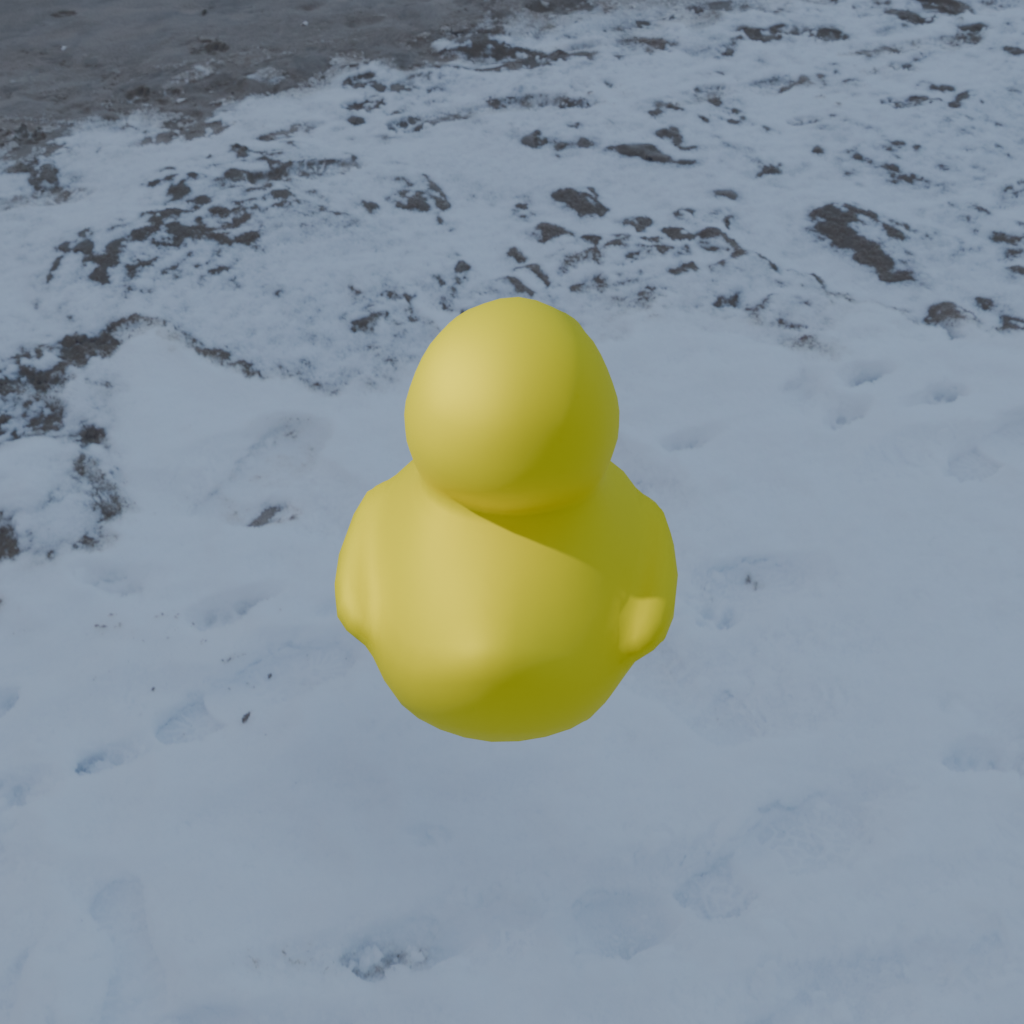
an image of a yellow rubber duck seen from <back> in a snow-covered beach with a cloudy winter sky.